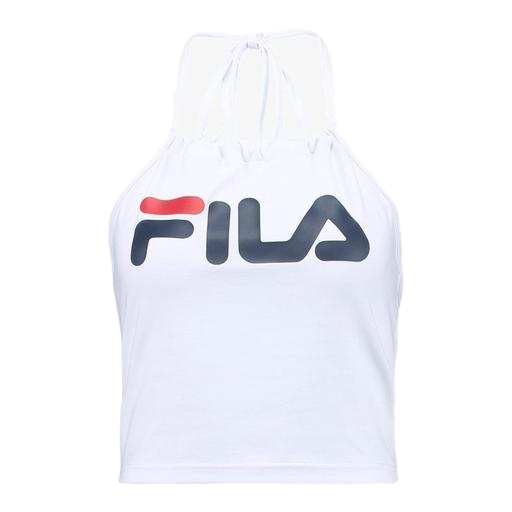
branded tank-top, white high neck vest top neck logo, white logo tank top, white background